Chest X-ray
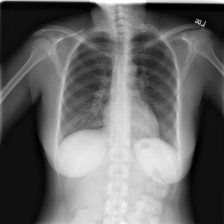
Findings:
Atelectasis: negative
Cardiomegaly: negative
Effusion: negative
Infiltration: negative
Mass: negative
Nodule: negative
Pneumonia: negative
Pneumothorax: negative
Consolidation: negative
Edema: negative
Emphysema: negative
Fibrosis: negative
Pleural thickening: negative
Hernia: negative